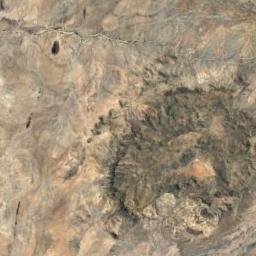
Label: mountain